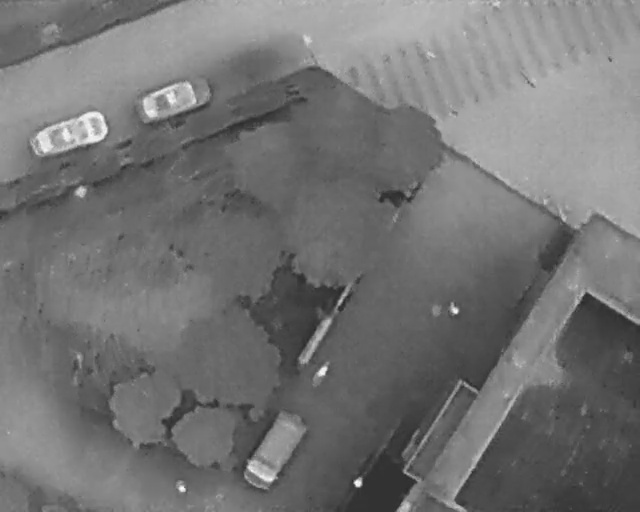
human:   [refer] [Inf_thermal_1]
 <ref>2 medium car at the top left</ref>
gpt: <box>[[8, 17, 13, 34, 163], [24, 11, 29, 27, 160]]</box>

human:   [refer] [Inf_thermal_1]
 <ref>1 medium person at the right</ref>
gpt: <box>[[69, 59, 72, 61, 2]]</box>